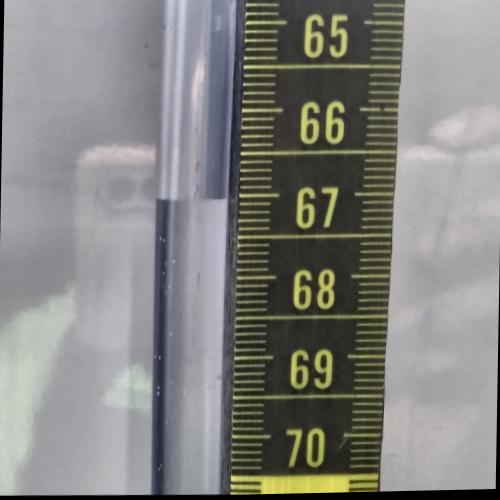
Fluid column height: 67.0 cm